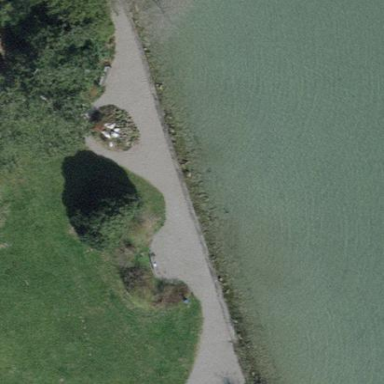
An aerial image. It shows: Lovely park for leisure and relaxation.